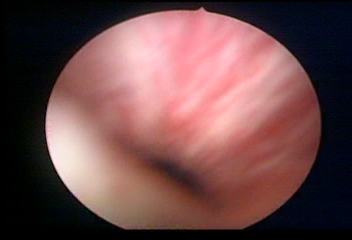
Modality: WLC
Class: Normal mucosa
Bladder cancer association: No